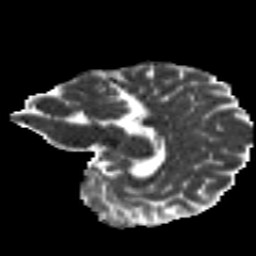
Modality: MD
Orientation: sagittal
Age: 21
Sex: female
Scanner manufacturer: siemens
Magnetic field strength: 3 T
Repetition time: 8.8 s
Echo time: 0.085 s